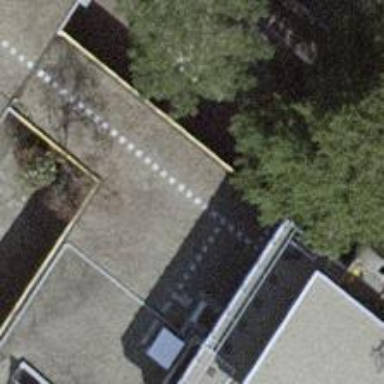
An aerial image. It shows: Asphalt footway that goes through building passage tunnel.